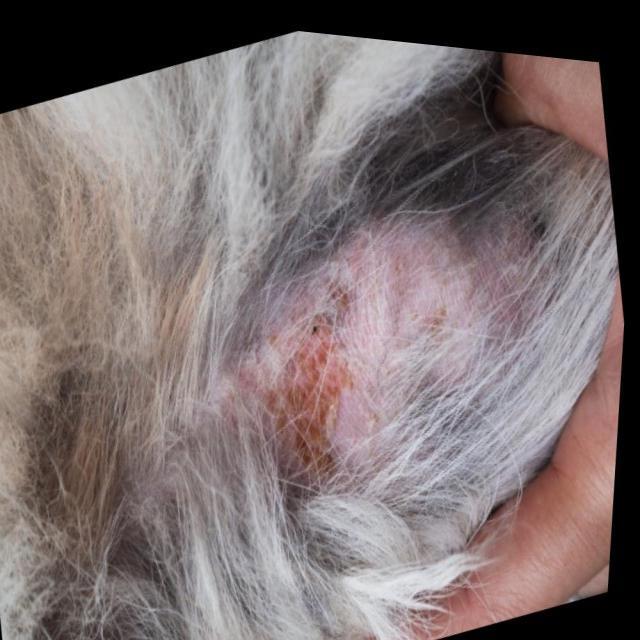
Canine dermatitis — inflammation of the skin presenting with erythema, pruritus, papules, and excoriation. May be allergic, contact, or atopic in origin.